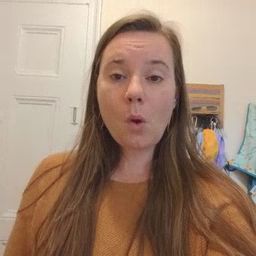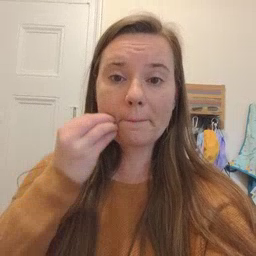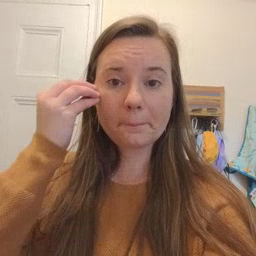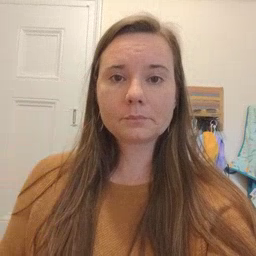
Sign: home